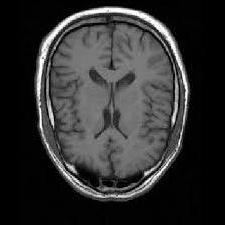
Label: notumor